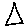
Label: triangle